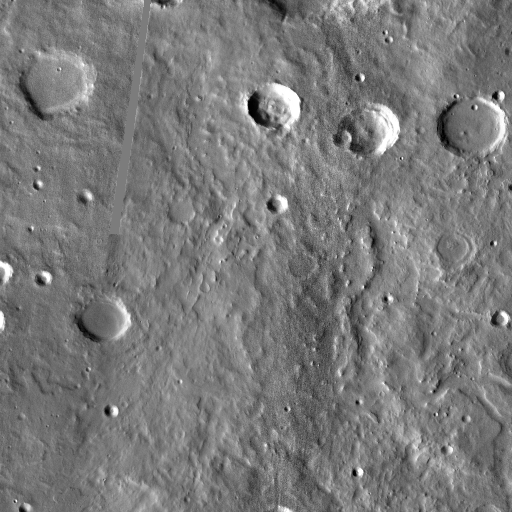
Crater classes present: Background, Other, Buried